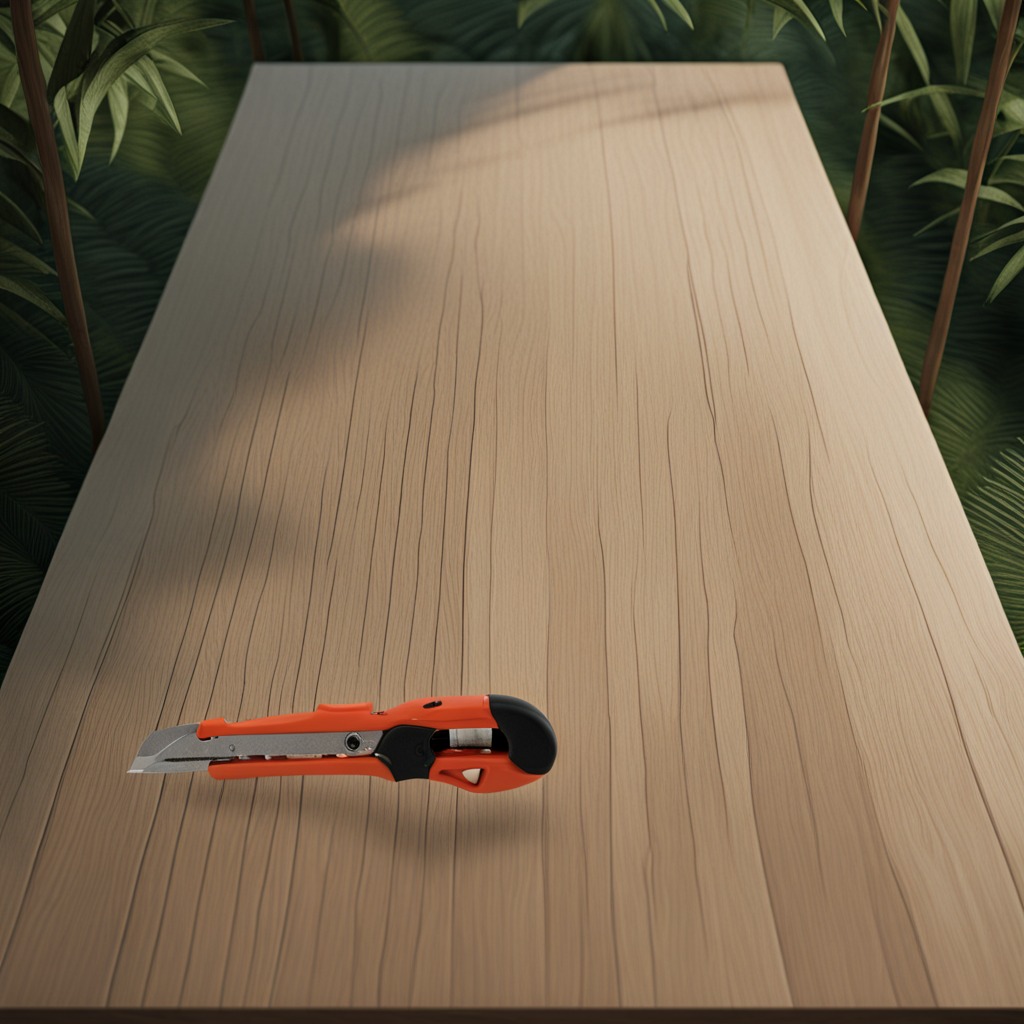
A utility knife lying on the wooden table.